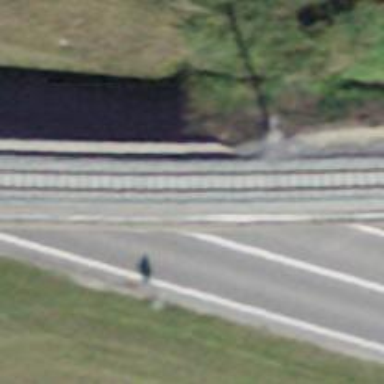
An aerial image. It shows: Narrow-gauge railway bridge with contact line electrification.